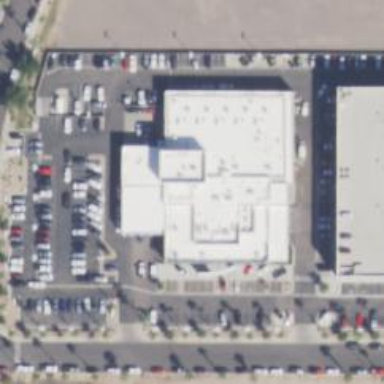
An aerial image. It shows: Building that houses car shop.